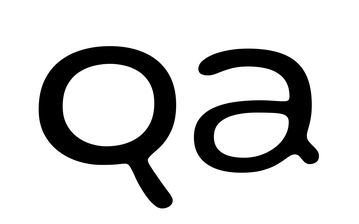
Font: Gluten_Light